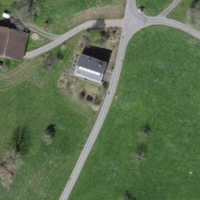
EUNIS habitat code: 52
Species observed at this site:
Hippocrepis emerus